Question: I have created a tree map in D3 having parent and child relationship. I have colored the children based on their parents. I want to add children name as the text for each of the child rectangles.
Not sure how to access the child data in the 2 dimensional array.

Please find the details of my treemap in Github link below:
<URL>
I need to add the child text as highlighted in the example below.
For Instance:-
'''
D = Children: Array[9]
0: Object 1
**Children: Array[10]**
0: object
1: object
2: object
....
9: object
'''
How to access the children data which is in bold?
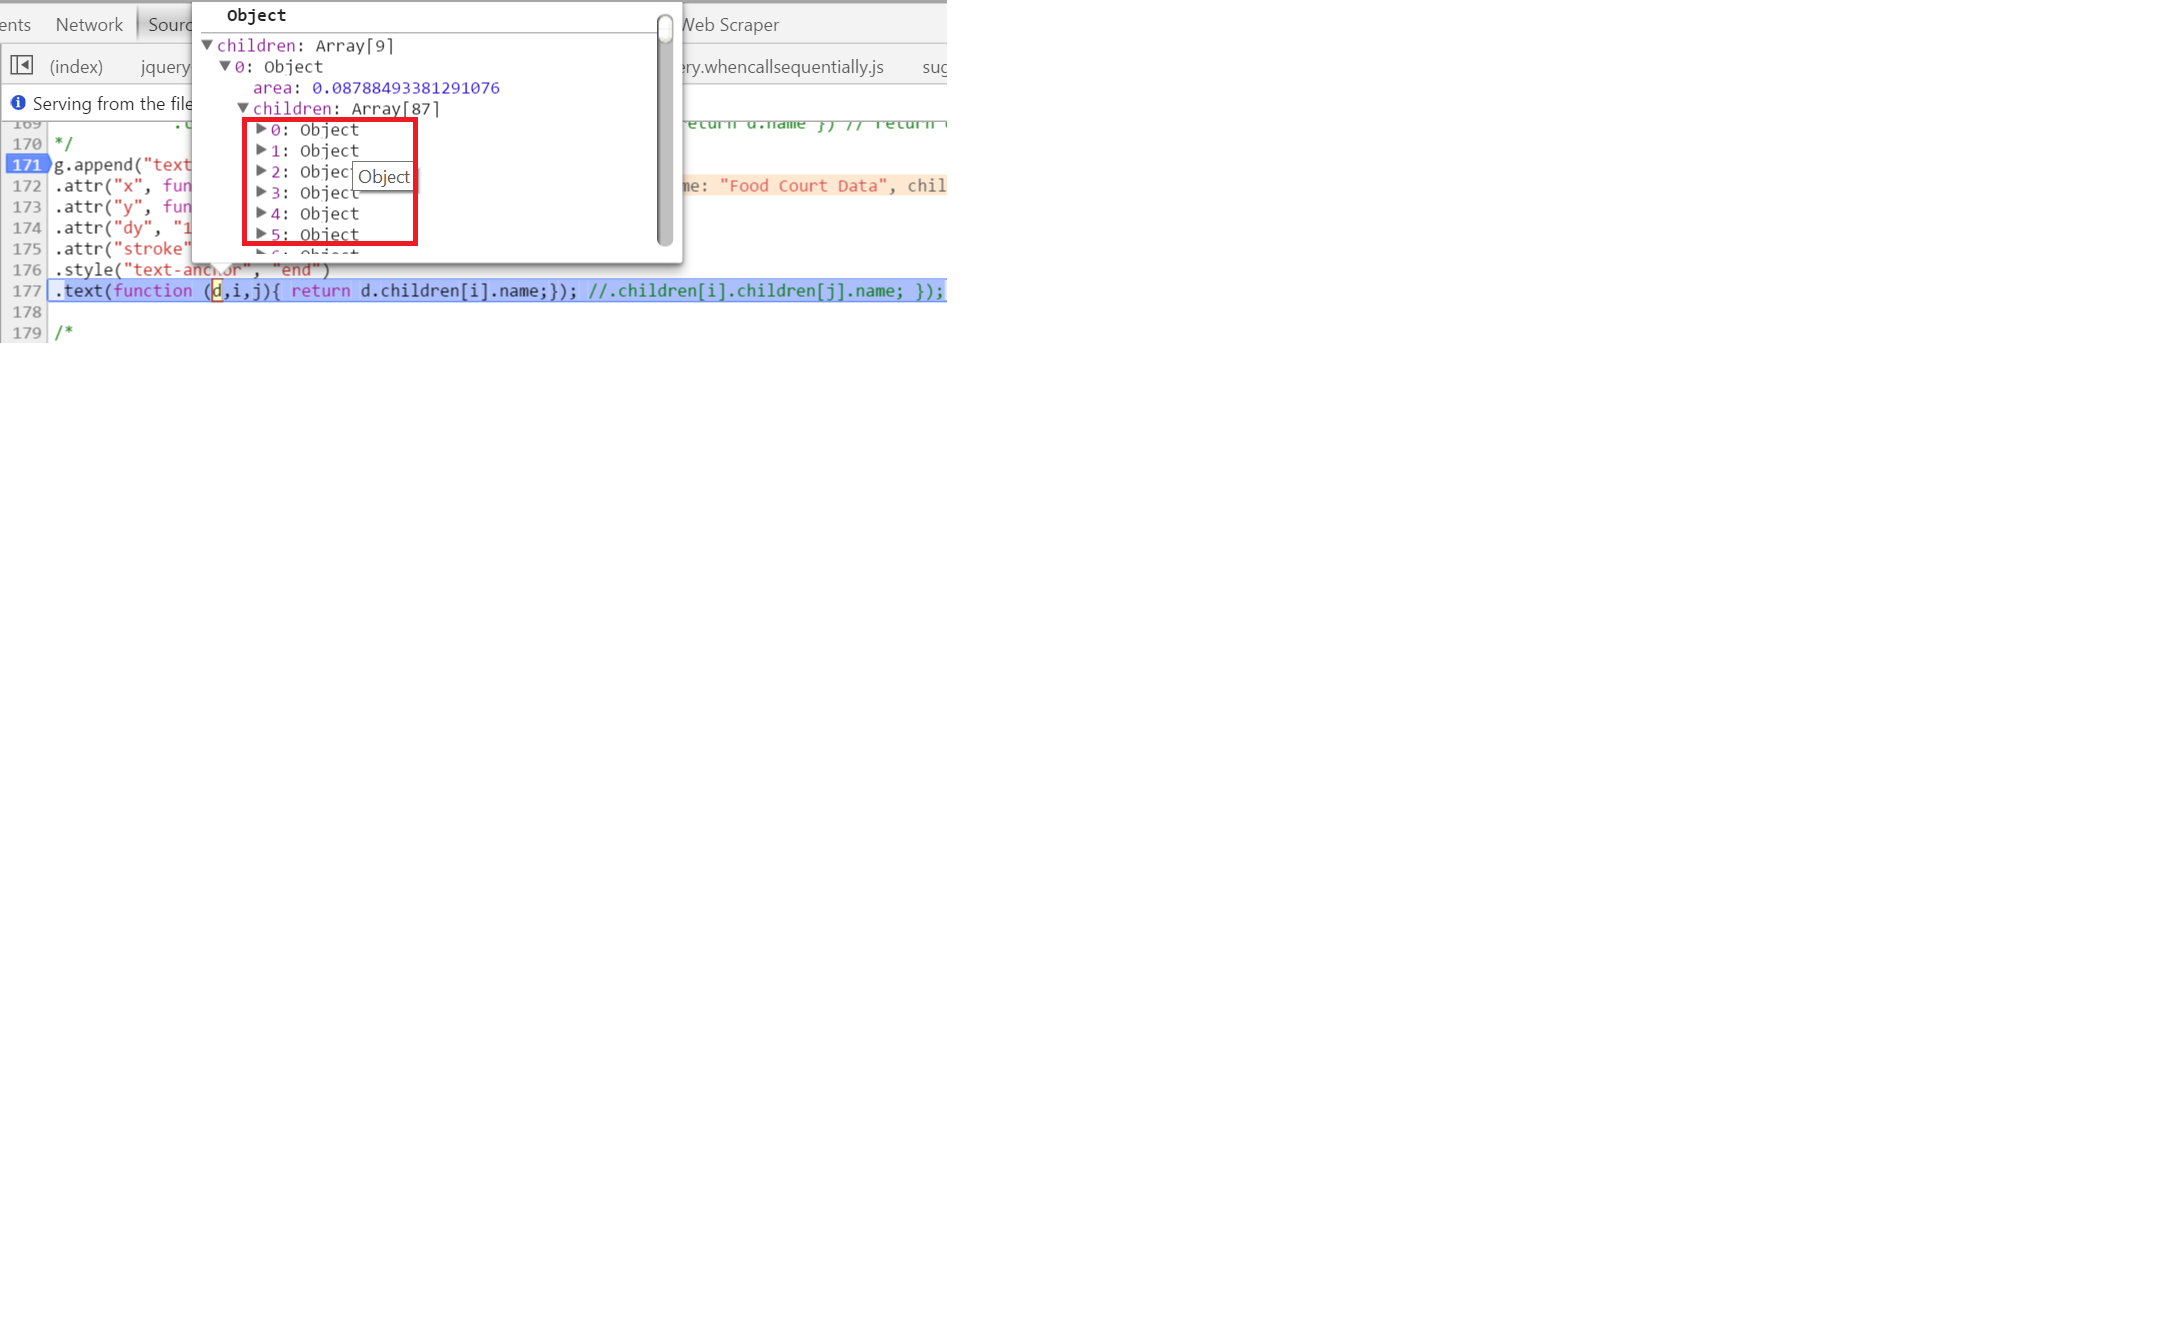
Answer: Your mistake is that you are appending the txt dom inside rect DOM which is wrong and the reason why text is not displayed.
In NewFile.js, inside function display(), line no 167:
'''
var k = g.selectAll(".child")
.data(function(d) {
return d.children || [d];
})
.enter();
//append rectangle
k.append("rect")
.attr("class", "child")
.call(rect);
//append text
k.append("text")
.call(text);
'''
And your function text like this:
'''
function text(text) {
text.attr("x", function(d) { return x(d.x) + 6; })
.attr("y", function(d) { return y(d.y) + 6; })
.attr("dy", "1.80em")
.attr("stroke","black")
.style("text-anchor", "center")
.attr("class","textdiv")
.text(function(d) { return d.name; });//to display the name
}
'''